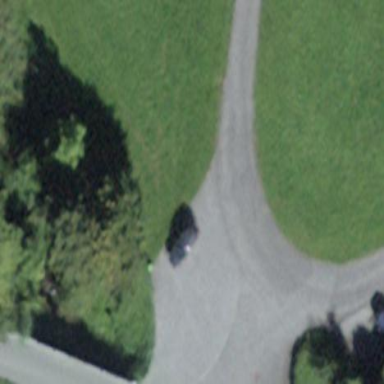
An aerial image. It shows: Parking area with surface.